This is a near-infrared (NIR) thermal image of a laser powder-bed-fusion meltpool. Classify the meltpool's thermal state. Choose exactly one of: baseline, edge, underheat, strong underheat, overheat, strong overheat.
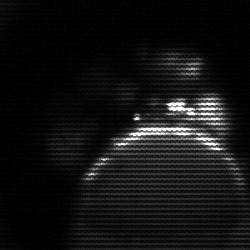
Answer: edge